Field crop: maize
Growth stage: 2
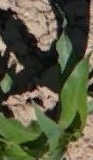
Species: maize